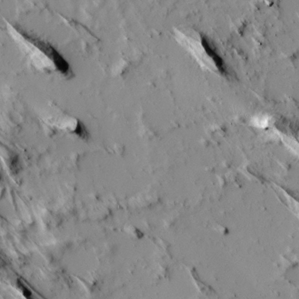
Label: non_frost